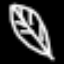
Label: leaf